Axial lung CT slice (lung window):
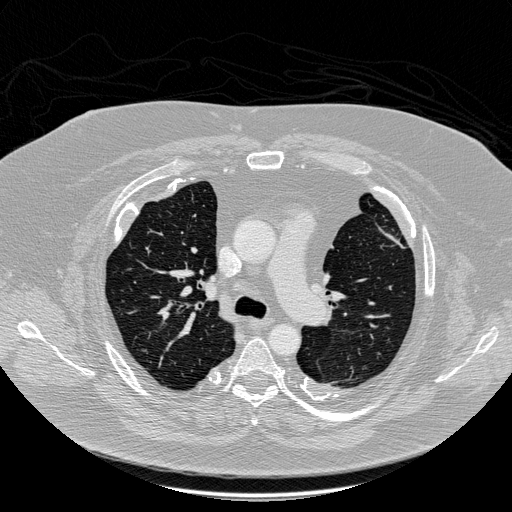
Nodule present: no